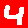
Digit: 4